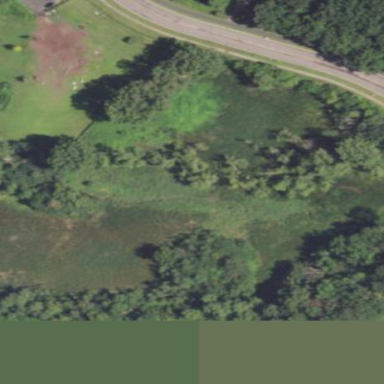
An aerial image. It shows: Marshy wetland area.